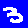
Digit: 3